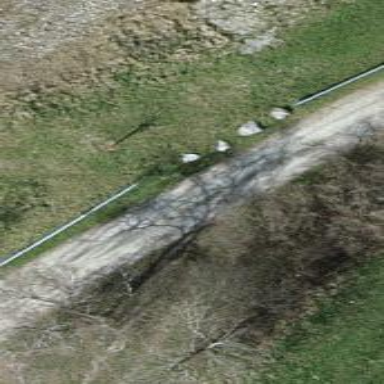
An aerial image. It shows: Residential road with unpaved surface.